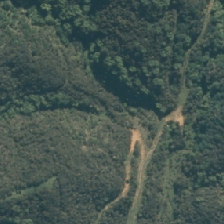
Land cover: manuka_kanuka